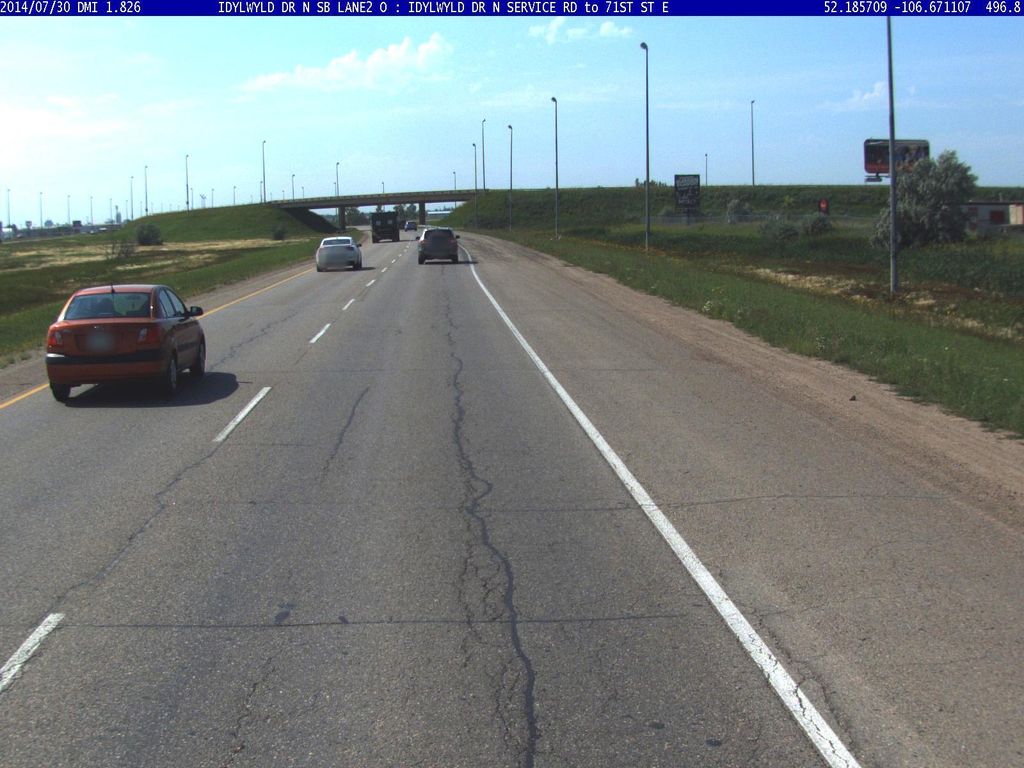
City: saskatoon